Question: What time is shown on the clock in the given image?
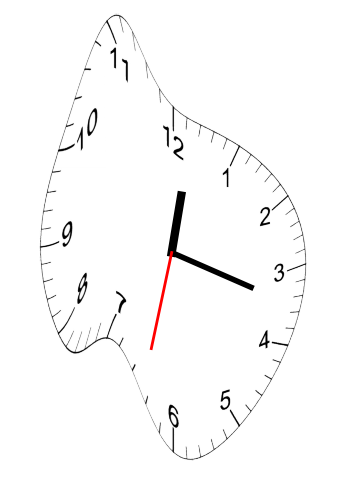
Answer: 12:17:32